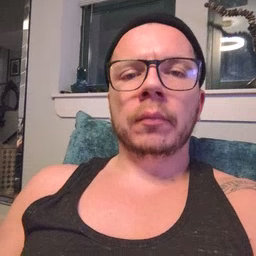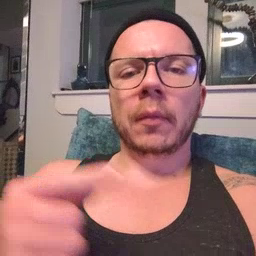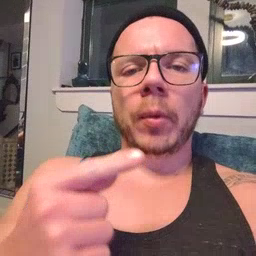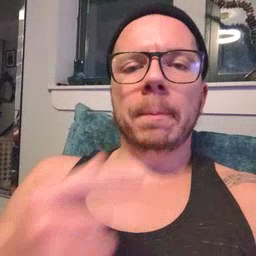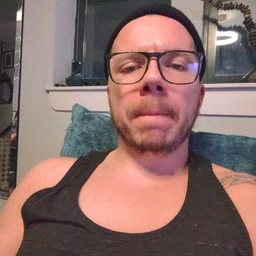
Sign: owie